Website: bh-photo
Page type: payment
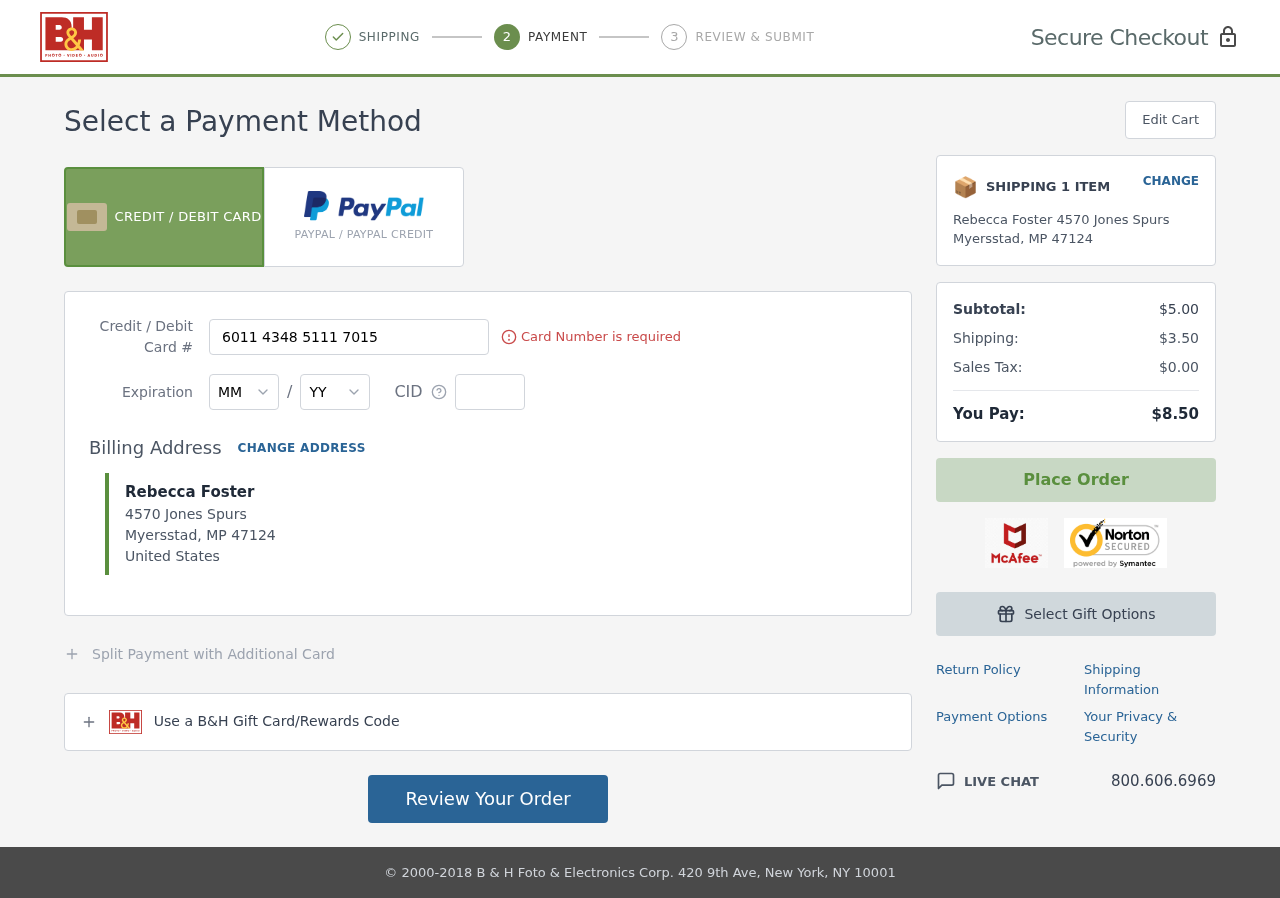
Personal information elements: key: PII_CARD_CVV
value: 151
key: PII_CARD_EXPIRY_MONTH
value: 09
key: PII_CARD_EXPIRY_YEAR
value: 28
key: PII_CARD_NUMBER
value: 6011 4348 5111 7015
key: PII_CITY
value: Myersstad
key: PII_COUNTRY
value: United States
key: PII_FULLNAME
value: Rebecca Foster
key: PII_POSTCODE
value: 47124
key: PII_STATE_ABBR
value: MP
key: PII_STREET
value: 4570 Jones Spurs
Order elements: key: ORDER_NUM_ITEMS
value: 1
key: ORDER_SUBTOTAL
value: $5.00
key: ORDER_SHIPPING_COST
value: $3.50
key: ORDER_TAX
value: $0.00
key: ORDER_TOTAL
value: $8.50